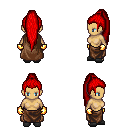
a pixel art fantasy rpg character, female body template, human, tanned skin, brown cape, robe skirt, red extra-long topknot hairstyle, gold gloves, gray slippers, four views (front, back, left, right), 2x2 character sprite sheet, small pixel art, hard edges, no anti-aliasing